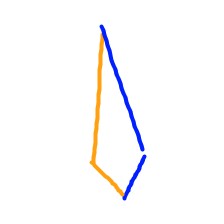
Shape: kite